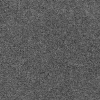
Atmospheric dust classification: dusty